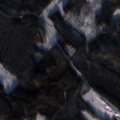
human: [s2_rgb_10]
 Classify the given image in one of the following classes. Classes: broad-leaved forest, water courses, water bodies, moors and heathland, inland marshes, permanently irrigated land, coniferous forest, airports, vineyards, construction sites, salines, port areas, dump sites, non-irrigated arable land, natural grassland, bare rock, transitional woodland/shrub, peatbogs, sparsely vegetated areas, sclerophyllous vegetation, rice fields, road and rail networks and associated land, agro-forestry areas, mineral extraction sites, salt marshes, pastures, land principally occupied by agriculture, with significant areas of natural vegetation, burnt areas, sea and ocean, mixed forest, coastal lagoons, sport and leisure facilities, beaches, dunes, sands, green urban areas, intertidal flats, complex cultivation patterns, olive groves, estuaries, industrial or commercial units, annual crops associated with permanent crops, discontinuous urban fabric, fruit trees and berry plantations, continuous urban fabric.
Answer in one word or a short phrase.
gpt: coniferous forest, mixed forest, transitional woodland/shrub